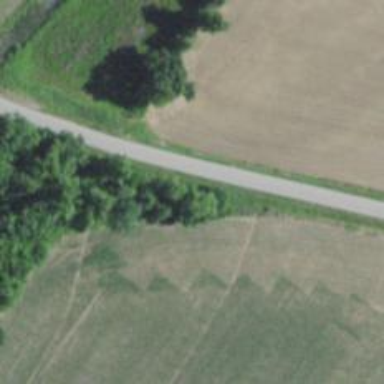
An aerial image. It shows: Unclassified road.